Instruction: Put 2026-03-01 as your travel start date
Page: home
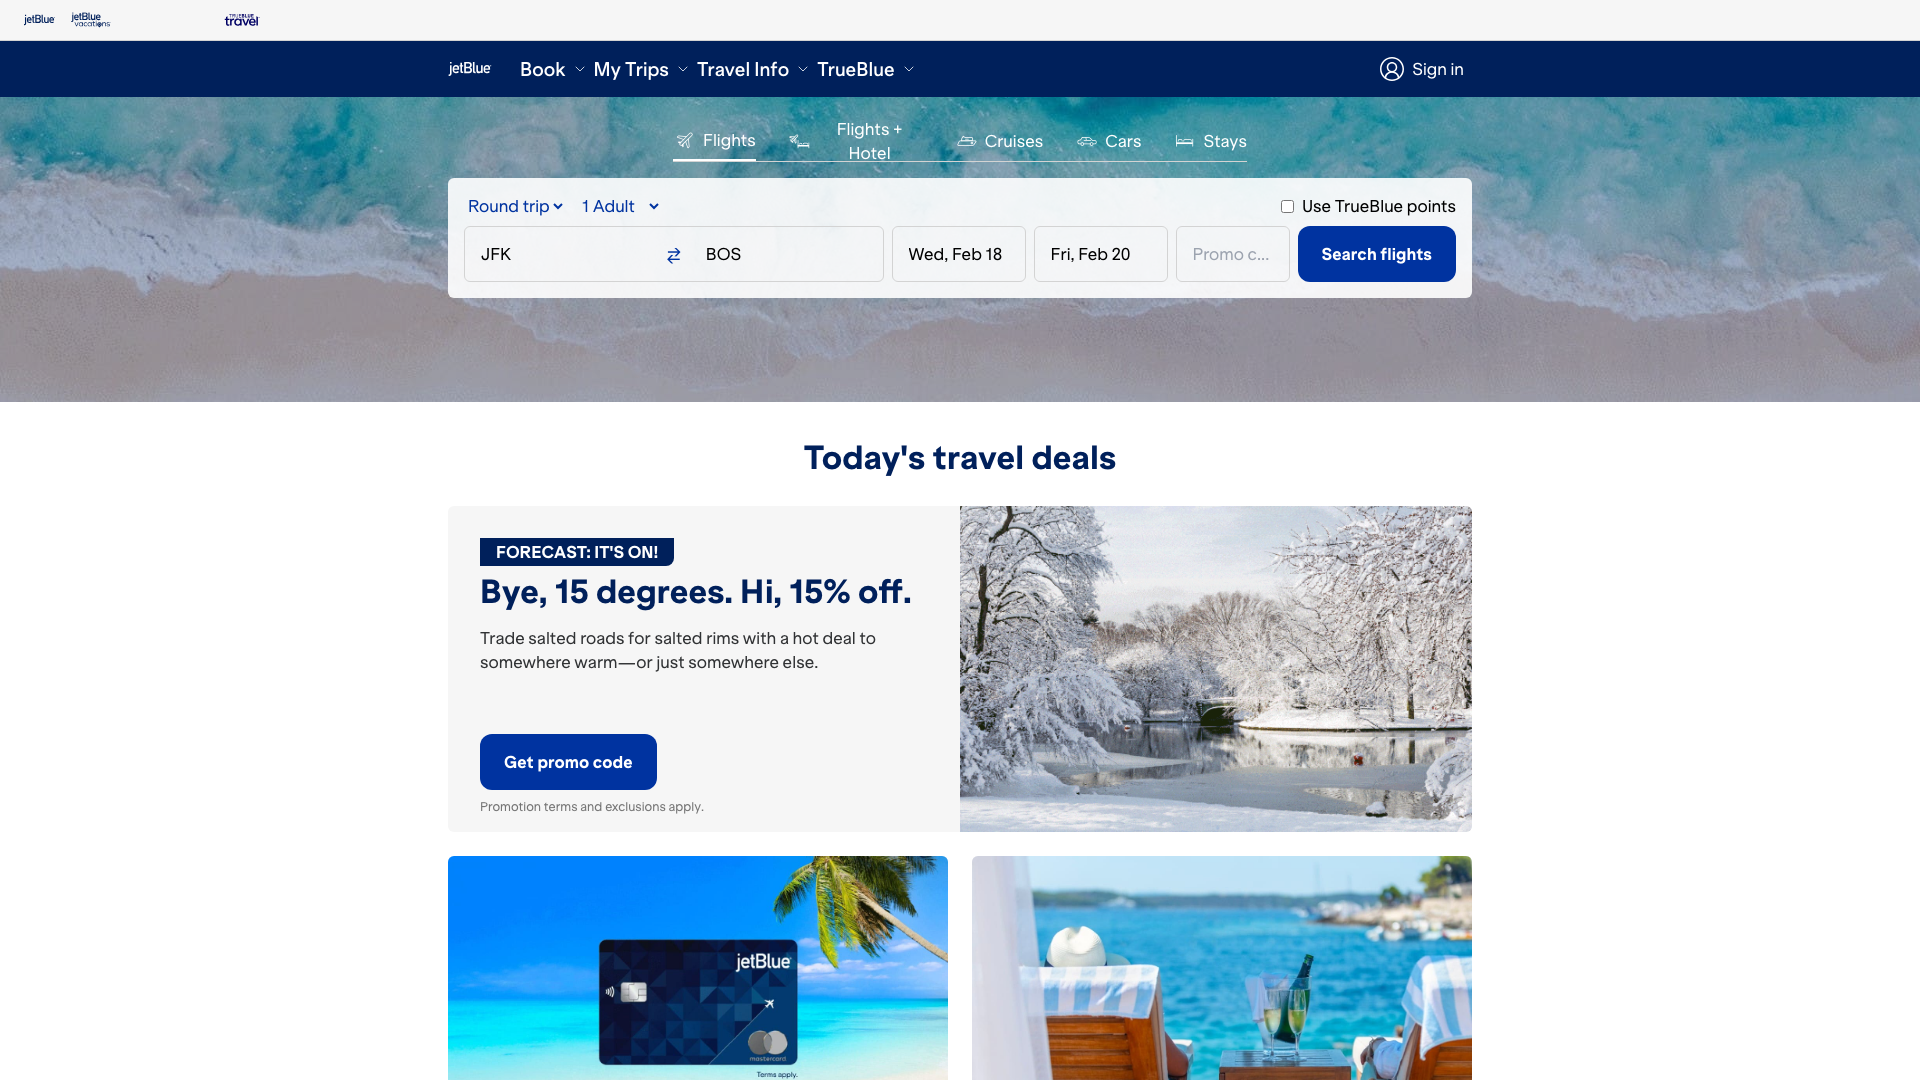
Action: type